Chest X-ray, PA view. Patient: 26 years old, sex M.
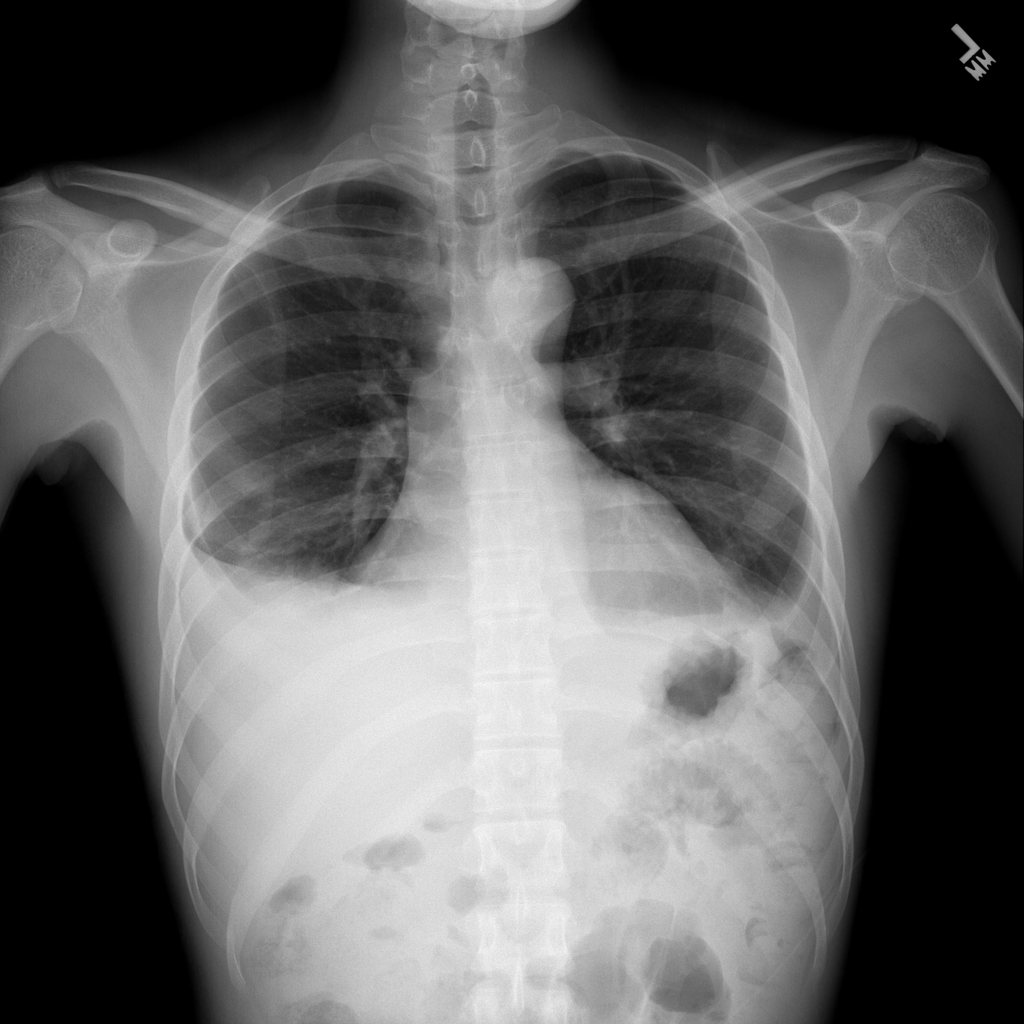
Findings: Cardiomegaly, Effusion